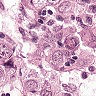
Metastatic tissue present: yes